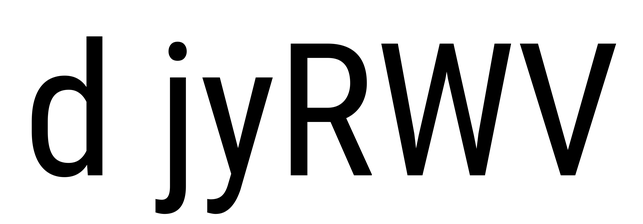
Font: Roboto_Condensed_Regular